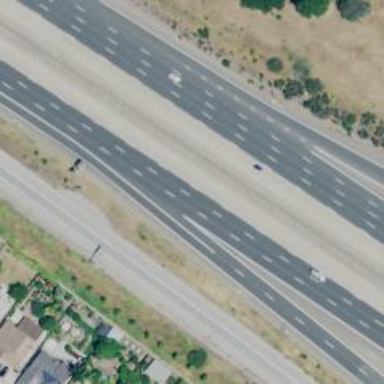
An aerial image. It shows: Motorway.